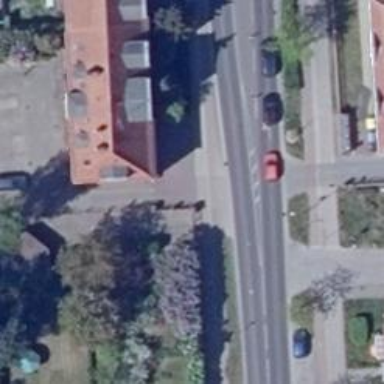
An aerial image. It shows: Sidewalk path.